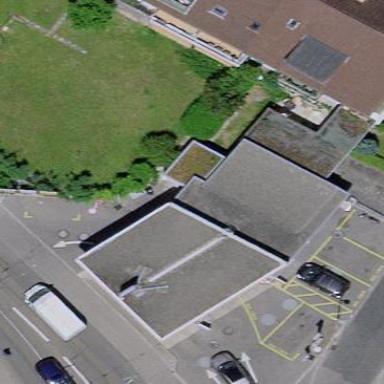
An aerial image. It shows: View of roof of building.